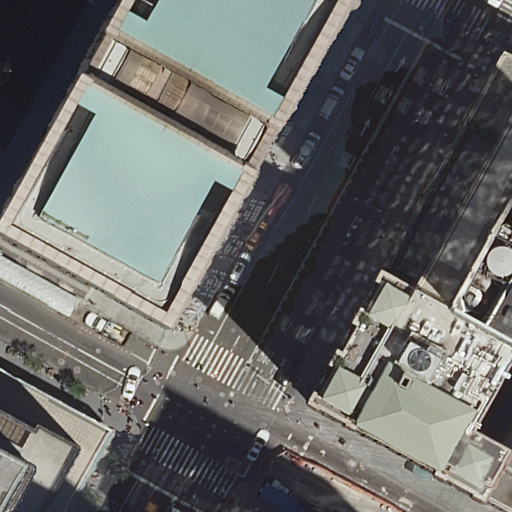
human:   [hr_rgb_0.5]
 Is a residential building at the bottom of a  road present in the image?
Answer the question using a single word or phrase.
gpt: yes

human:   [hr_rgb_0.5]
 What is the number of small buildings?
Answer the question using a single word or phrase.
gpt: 2

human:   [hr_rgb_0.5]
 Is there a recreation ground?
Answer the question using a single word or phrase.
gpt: no

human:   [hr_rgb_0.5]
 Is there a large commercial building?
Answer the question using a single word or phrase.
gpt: no

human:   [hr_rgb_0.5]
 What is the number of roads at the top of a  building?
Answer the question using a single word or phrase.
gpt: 4

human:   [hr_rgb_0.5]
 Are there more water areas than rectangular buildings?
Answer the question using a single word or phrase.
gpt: no

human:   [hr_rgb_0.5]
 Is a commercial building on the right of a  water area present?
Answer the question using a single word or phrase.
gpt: no

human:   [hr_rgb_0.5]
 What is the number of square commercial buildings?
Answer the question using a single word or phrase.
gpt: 0

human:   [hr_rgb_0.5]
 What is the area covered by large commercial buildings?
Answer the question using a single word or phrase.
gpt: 0m2

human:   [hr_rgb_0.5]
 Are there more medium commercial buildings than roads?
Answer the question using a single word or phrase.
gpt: no

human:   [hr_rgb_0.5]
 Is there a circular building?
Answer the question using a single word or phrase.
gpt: no

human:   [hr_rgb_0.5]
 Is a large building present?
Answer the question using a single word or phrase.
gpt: yes

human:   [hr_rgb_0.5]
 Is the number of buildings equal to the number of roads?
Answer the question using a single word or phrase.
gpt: no

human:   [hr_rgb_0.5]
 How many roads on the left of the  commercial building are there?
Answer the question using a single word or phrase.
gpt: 1

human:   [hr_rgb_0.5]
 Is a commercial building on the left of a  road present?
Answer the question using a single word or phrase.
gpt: yes

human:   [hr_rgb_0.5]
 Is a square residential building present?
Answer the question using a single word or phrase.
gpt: no

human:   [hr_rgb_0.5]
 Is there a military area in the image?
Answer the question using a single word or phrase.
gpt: no

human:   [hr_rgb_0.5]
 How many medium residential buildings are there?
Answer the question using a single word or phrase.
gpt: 1

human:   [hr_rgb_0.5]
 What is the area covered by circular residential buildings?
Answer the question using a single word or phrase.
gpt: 0m2

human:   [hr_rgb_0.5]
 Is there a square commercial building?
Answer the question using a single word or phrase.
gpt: no

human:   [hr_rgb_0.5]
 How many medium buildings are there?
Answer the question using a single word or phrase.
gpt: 1

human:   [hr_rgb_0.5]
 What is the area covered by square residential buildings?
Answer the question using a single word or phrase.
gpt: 0m2

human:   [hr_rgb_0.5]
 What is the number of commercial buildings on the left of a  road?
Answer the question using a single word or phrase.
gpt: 1

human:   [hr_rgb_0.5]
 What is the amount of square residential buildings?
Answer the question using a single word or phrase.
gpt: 0

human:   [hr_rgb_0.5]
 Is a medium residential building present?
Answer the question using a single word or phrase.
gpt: yes

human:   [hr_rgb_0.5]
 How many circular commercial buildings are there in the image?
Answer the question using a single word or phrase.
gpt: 0

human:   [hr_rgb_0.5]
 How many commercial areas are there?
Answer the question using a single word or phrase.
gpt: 0

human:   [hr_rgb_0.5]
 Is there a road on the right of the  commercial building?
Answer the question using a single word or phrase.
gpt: yes

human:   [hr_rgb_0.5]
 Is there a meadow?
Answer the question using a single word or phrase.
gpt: no

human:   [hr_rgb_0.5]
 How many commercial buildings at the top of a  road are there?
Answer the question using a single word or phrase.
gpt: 0

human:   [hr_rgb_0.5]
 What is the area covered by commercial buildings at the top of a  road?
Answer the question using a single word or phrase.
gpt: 0m2

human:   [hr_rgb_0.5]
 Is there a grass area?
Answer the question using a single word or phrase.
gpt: no

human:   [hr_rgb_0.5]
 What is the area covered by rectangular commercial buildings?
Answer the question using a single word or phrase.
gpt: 1m2

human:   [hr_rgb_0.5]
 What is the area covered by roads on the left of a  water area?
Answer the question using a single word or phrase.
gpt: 0m2

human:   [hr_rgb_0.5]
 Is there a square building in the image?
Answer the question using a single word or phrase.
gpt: no

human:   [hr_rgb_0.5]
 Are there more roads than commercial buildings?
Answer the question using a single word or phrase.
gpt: yes